Interaction volume radius: 5 \u00c5
Interaction volume height: 15 \u00c5
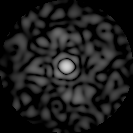
Disorder parameter: 0.7954